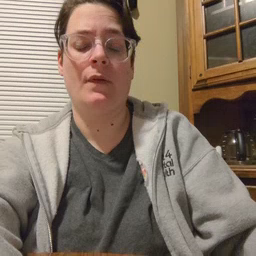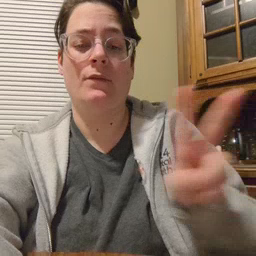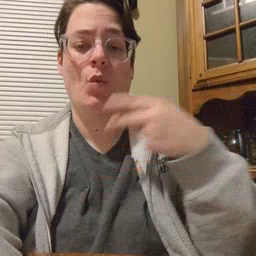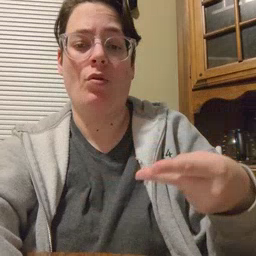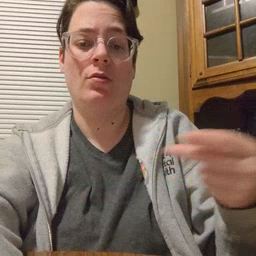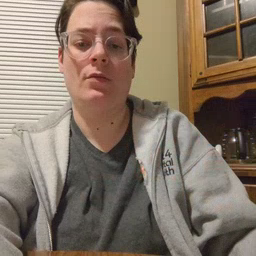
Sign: fall